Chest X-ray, PA view. Patient: 50 years old, sex F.
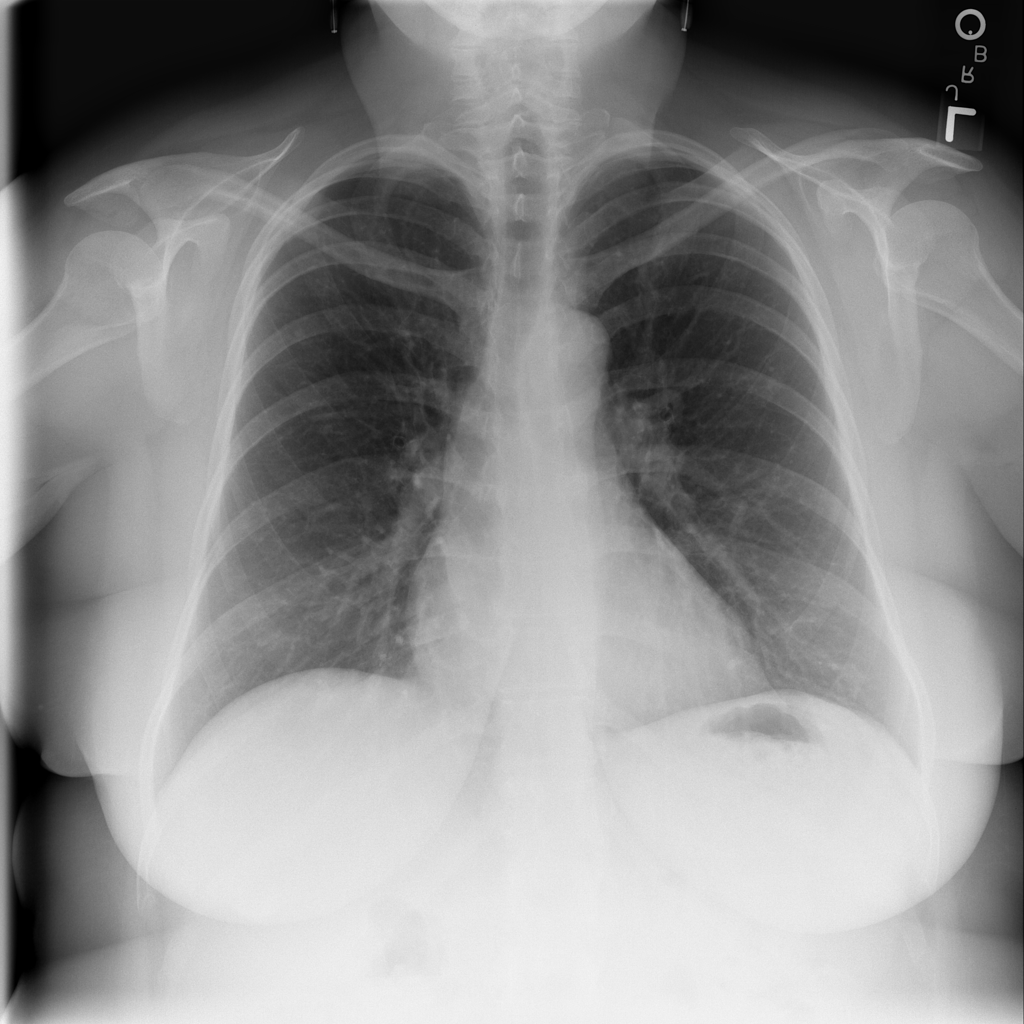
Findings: No Finding